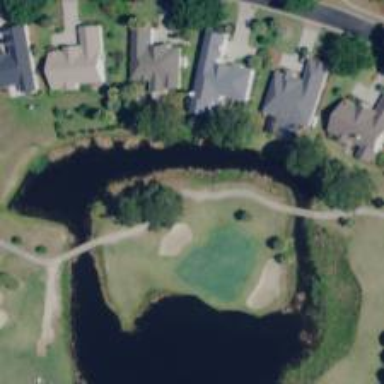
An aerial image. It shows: Path designated for golf carts.